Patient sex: M
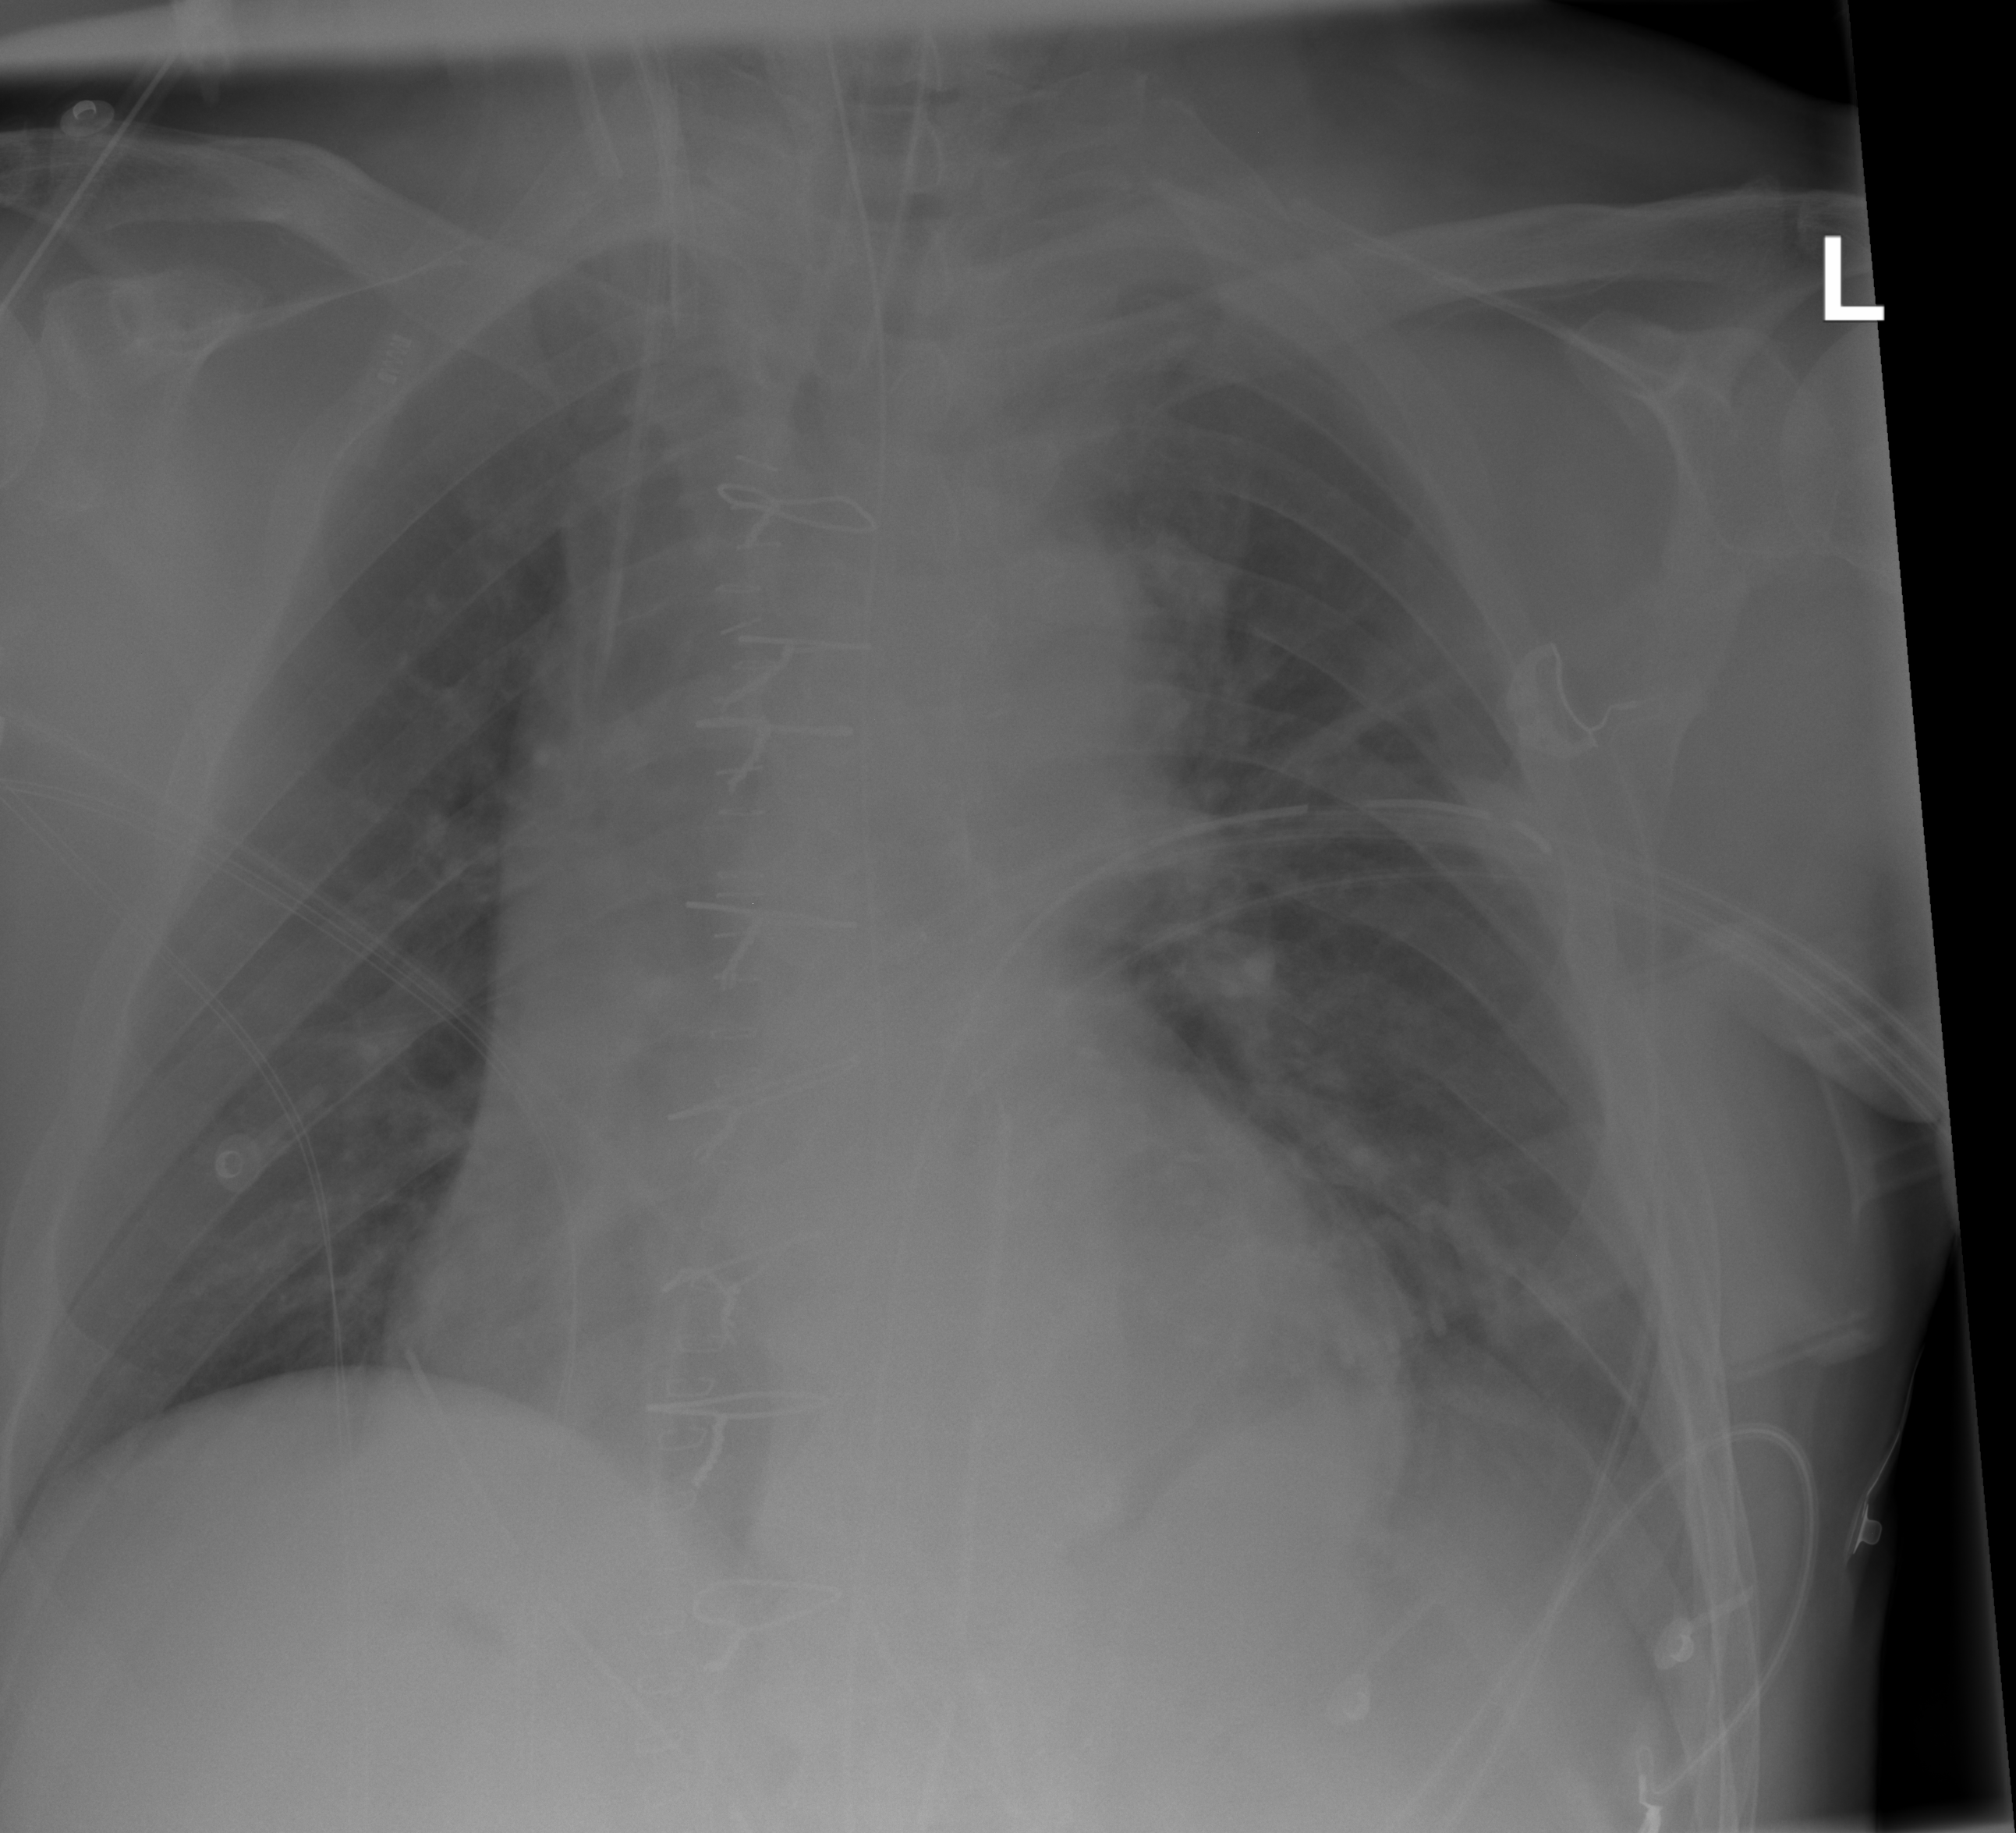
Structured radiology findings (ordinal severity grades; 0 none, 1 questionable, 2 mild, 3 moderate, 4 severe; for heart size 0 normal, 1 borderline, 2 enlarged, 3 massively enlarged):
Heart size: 2
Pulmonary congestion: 2
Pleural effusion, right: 0
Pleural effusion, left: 0
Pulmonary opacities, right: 0
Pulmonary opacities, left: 0
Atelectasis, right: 0
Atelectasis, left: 0